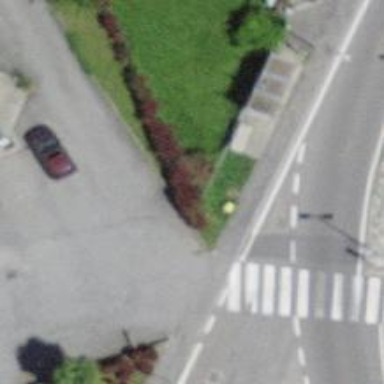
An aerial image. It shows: Bus stop with shelter. It is platform for public transport.